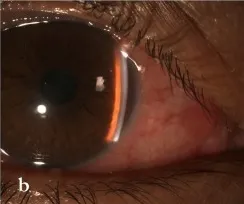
A,b) The slit lamp photos at presentation show the chemosis, conjunctival congestion and shallow anterior chamber with clear cornea.
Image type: ophthalmic_imaging (slit_lamp_photograph)